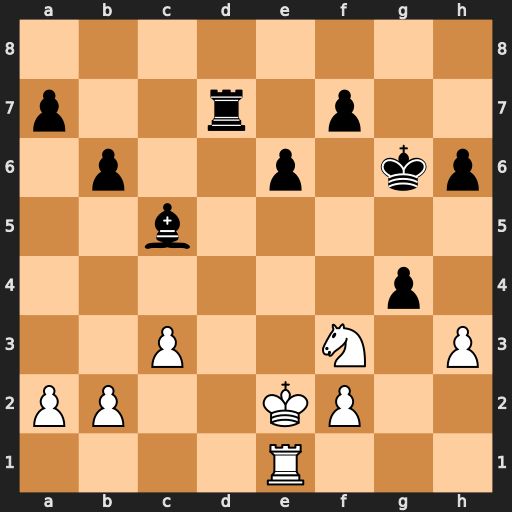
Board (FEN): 8/p2r1p2/1p2p1kp/2b5/6p1/2P2N1P/PP2KP2/4R3
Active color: w
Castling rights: -
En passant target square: -
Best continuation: Ne5+ Kf5 Nxd7